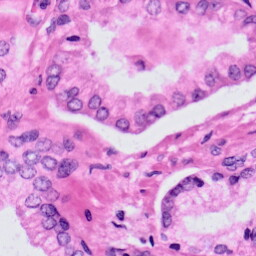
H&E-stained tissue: Prostate